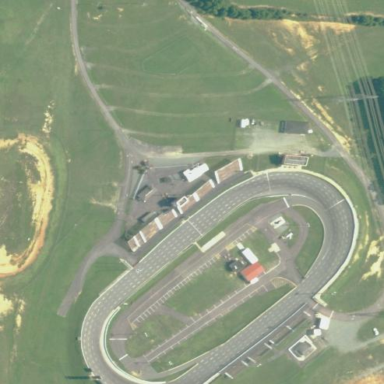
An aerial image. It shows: Asphalt raceway designed for motor sports.